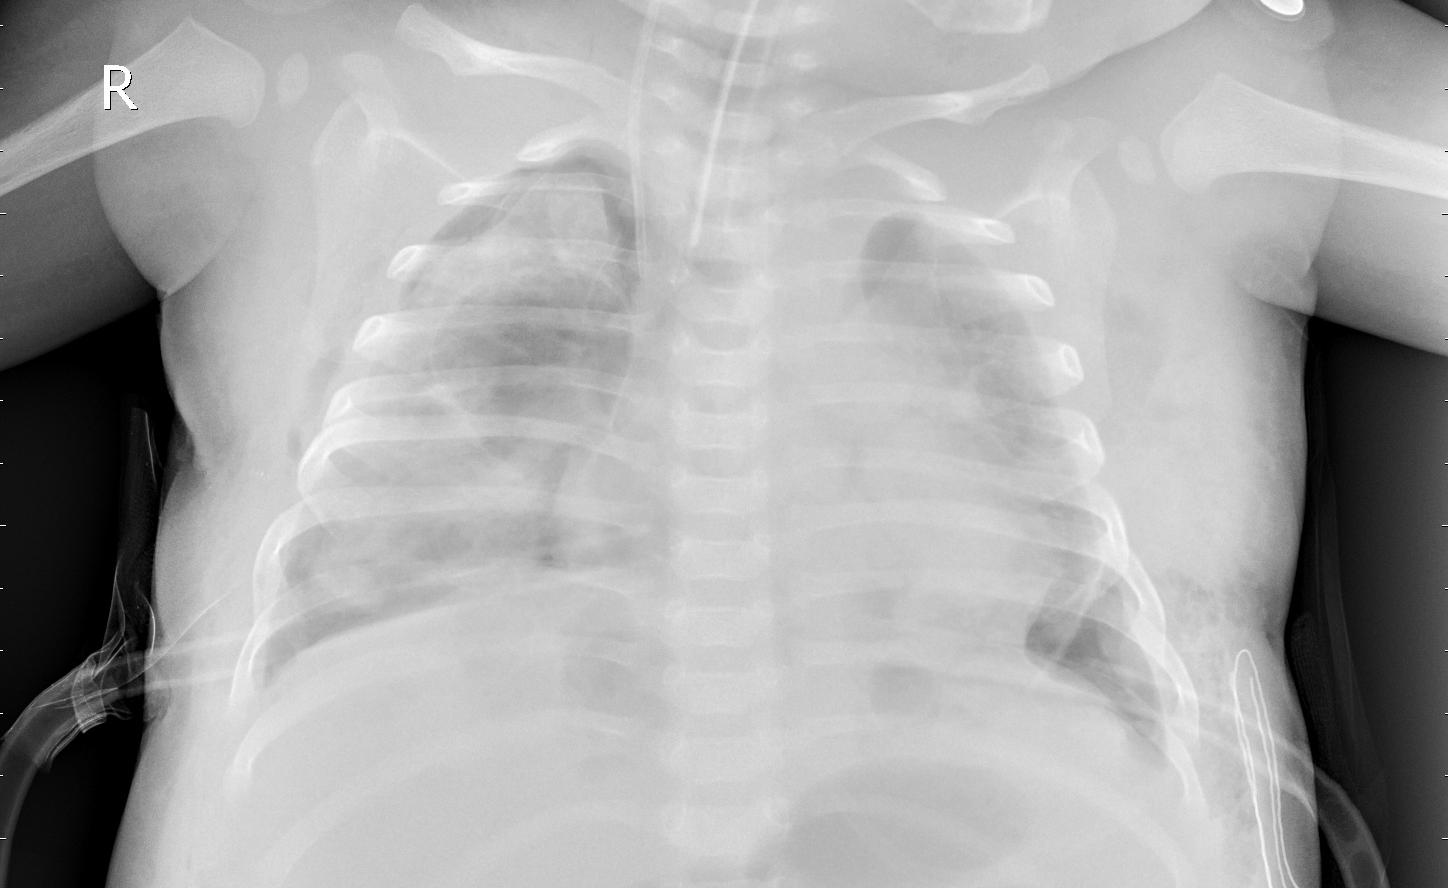
Diagnosis: PNEUMONIA